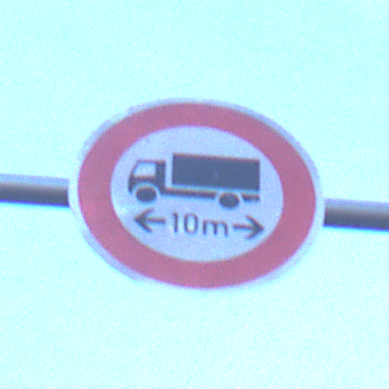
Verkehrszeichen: TatsaechlicheLaenge
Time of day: Dawn
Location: Outdoor (Urban)
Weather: PartlyCloudy
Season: NotSpecified
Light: Natural